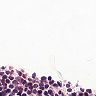
Metastatic tissue present: no